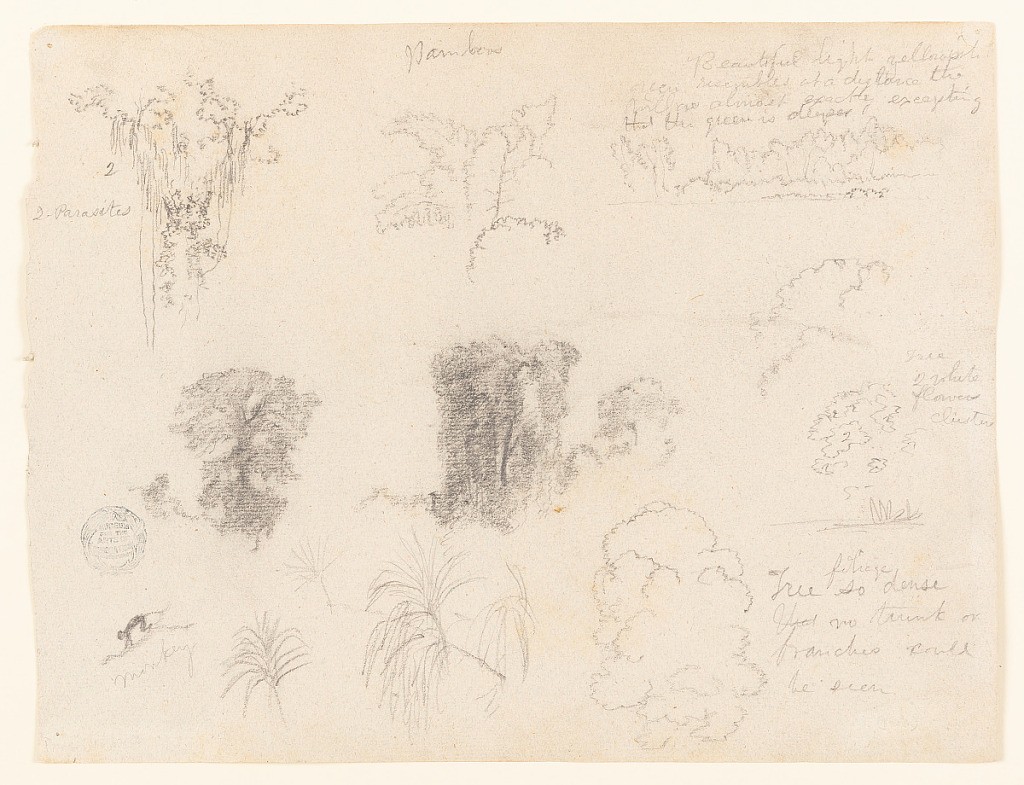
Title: Botanical sketches with a Monkey, Colombia or Ecuador
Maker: Frederic Edwin Church, American, 1826–1900
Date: May–October 1853
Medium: Graphite on gray laid paper
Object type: Drawing
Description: Botanical sketches showing views of a trees and vegetation in Colombia or Ecuador, with a depiction of a monkey climbing down a tree branch at lower left. At upper left, a tree is shown covered in parasitic vines; at upper center, the top of a grove of bamboo trees is visible; at upper right, a view of a heavily wooded river bank is included; two dark sketches of trees heavily wreathed in vines and other vegetation are situated at center and center left; at center right, a treetop with clusters of white flowers is shown; at lower right, two details of palm fronds are shown while at lower right, a tree with extremely dense leaves is visible; and finally, at lower left, a silhouette of a monkey climbing down a tree is included.